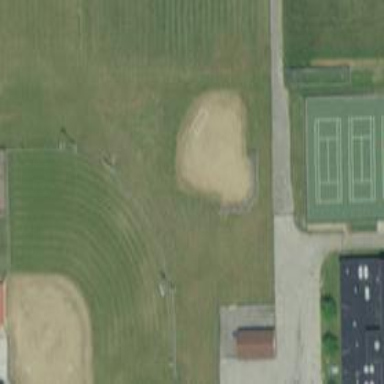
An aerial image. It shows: Baseball pitch for leisure and sports activities.